Field crop: maize
Growth stage: 1
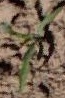
Species: maize